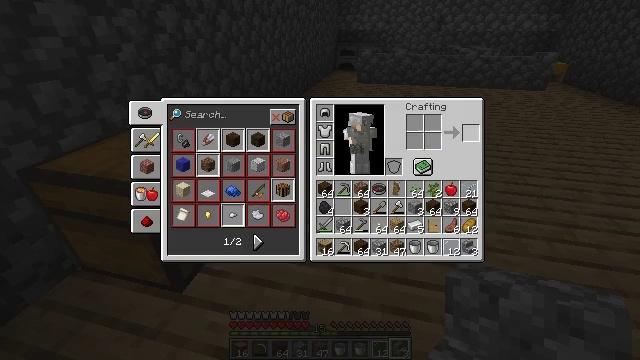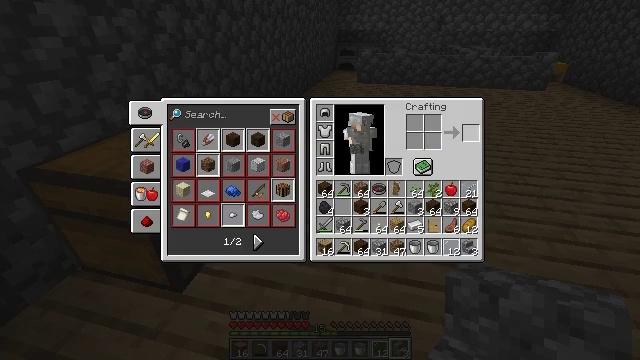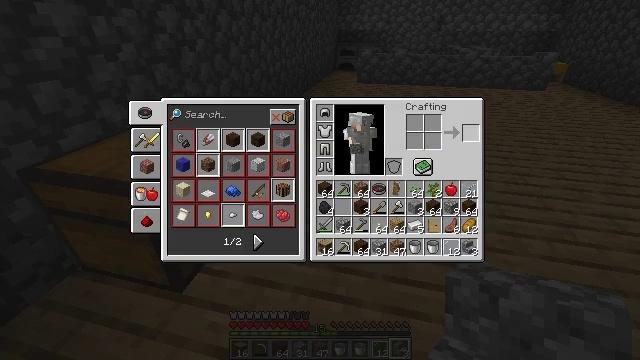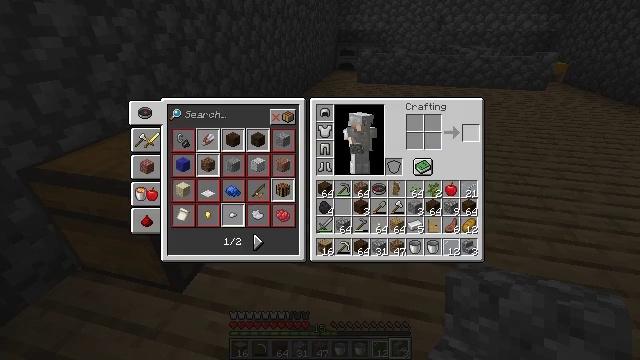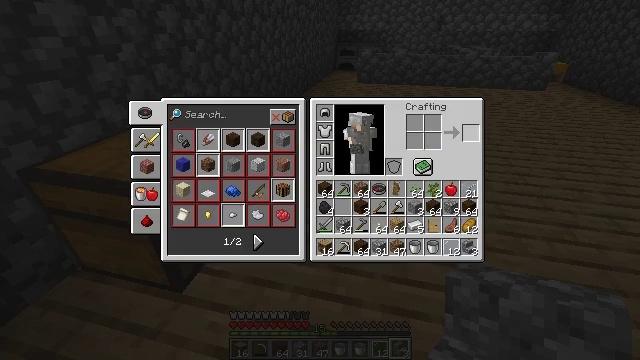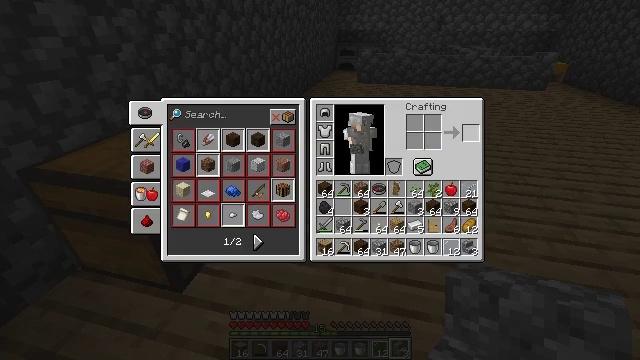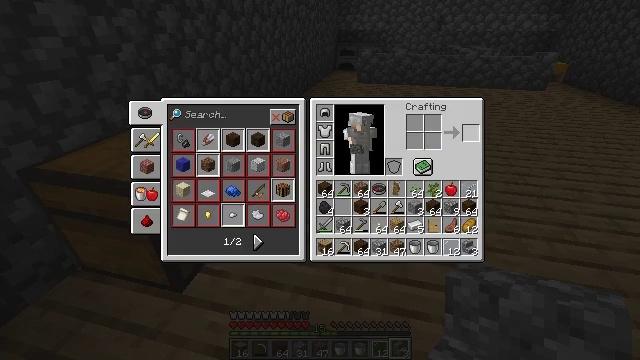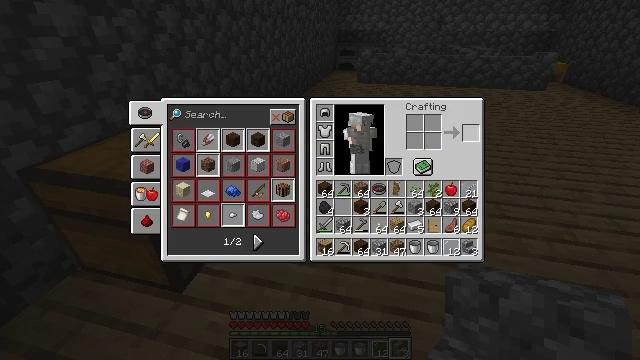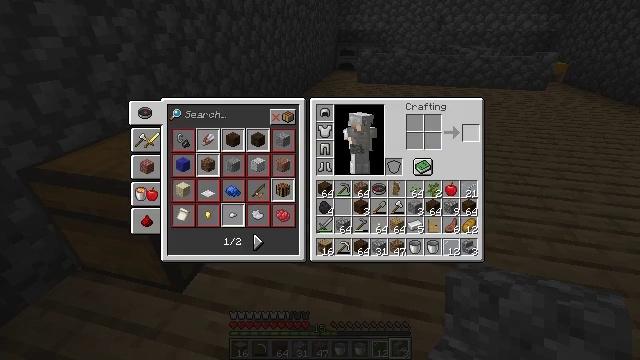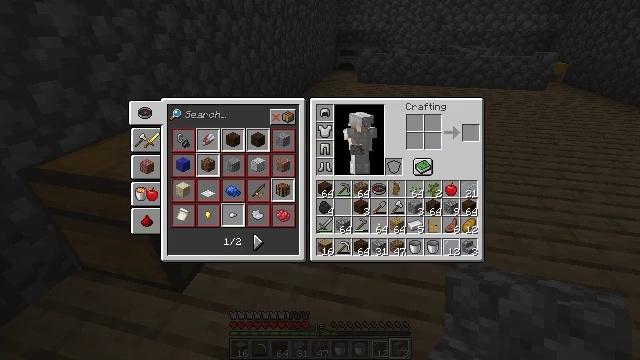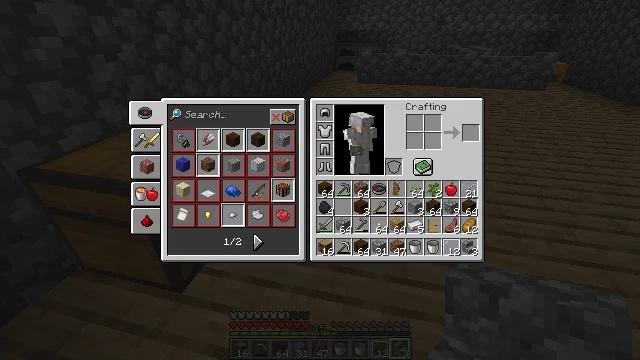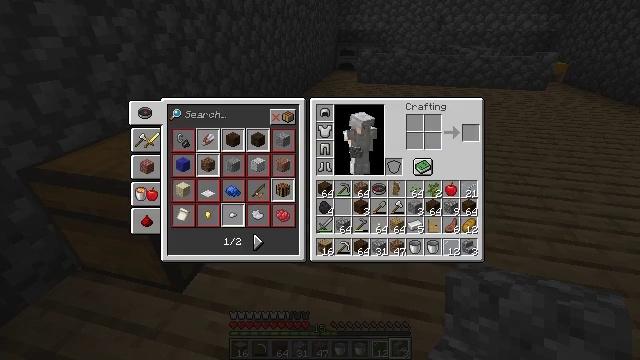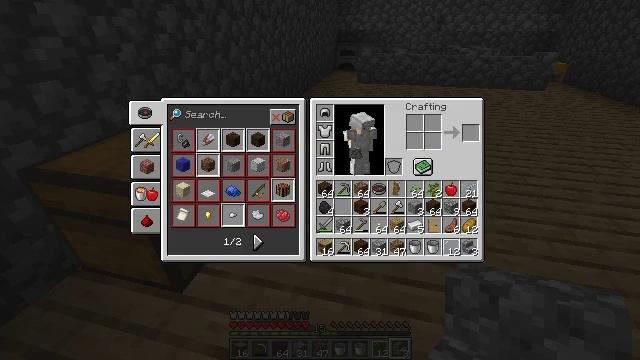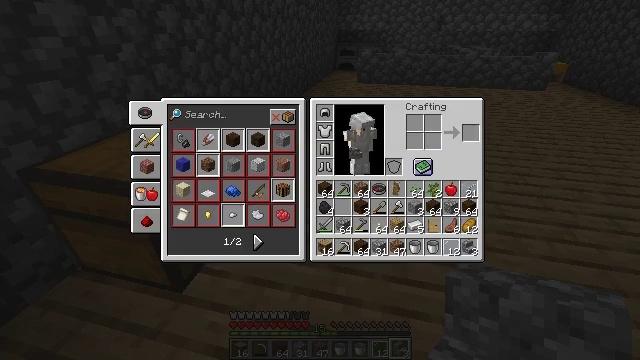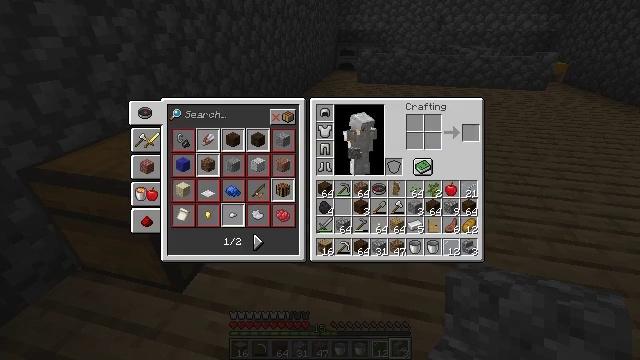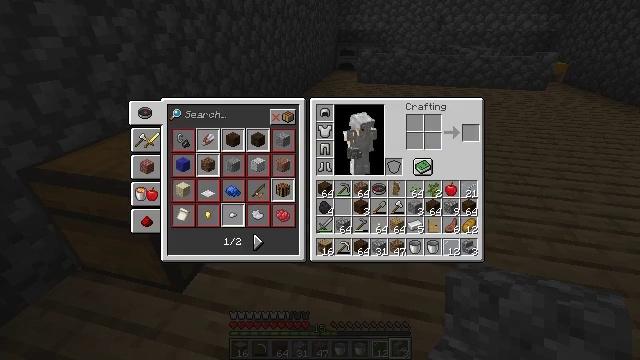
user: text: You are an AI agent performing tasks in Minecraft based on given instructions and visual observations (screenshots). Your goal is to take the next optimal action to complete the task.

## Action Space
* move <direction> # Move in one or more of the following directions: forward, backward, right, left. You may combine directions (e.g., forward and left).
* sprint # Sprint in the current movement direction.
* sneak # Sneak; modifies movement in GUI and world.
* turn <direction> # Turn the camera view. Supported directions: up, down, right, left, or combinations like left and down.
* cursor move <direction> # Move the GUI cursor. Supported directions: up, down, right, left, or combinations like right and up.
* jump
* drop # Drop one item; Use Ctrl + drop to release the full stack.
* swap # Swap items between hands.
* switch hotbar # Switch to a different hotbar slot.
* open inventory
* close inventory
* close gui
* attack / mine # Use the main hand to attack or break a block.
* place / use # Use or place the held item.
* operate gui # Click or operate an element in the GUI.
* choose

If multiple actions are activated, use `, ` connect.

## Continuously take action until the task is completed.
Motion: motion action
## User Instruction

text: Make a dark oak trapdoor on the crafting table.
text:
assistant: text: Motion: sneak, open gui
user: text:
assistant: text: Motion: no_op
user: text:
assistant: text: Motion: no_op
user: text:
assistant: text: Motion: no_op
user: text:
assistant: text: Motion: no_op
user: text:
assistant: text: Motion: no_op
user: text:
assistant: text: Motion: no_op
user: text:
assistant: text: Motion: no_op
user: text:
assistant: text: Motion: no_op
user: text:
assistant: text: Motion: cursor move left and down
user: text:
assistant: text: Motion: cursor move left
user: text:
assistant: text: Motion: cursor move left
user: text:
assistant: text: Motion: cursor move left
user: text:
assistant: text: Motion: cursor move left
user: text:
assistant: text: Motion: cursor move left
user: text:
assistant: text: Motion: cursor move left
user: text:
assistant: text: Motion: turn left, close gui
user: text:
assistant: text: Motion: turn left and down
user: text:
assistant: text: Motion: turn left and down
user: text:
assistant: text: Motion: turn left and down
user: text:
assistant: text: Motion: turn left and down
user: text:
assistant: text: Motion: move left, turn left
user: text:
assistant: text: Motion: move left, turn left
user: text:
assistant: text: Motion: move forward and move left, turn left
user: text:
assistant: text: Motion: move forward and move left, turn left and down
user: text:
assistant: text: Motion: move forward, turn left and down
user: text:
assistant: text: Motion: move forward
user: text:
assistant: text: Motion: turn right and up
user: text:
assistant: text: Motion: turn right, use / place
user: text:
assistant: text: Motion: use / place